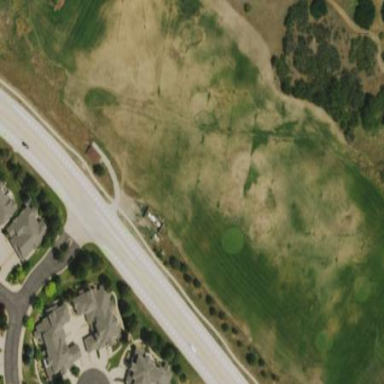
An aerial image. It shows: Driving range for golf on grass.